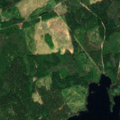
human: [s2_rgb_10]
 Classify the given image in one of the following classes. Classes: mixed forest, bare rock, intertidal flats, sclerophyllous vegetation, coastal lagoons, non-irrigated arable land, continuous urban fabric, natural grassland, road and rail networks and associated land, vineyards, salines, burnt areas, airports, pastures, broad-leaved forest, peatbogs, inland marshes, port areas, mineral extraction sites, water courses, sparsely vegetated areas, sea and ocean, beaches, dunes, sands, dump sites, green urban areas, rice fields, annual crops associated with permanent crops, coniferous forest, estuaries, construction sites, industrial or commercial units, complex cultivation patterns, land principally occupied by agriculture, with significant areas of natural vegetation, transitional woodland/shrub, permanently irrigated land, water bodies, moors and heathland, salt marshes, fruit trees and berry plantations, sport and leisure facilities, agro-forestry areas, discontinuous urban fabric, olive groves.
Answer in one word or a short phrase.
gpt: coniferous forest, mixed forest, water bodies